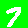
Digit: 7